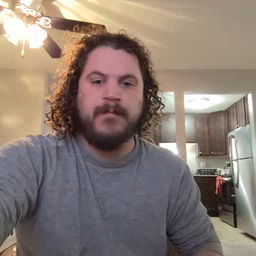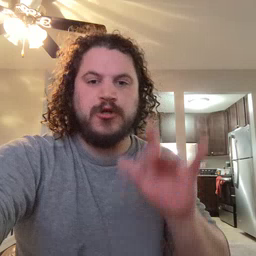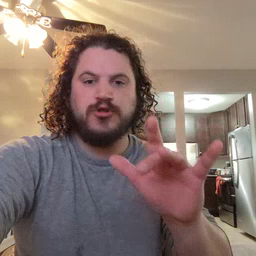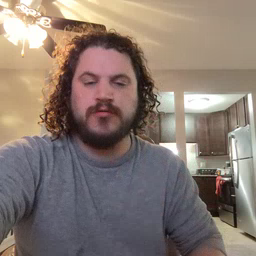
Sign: touch